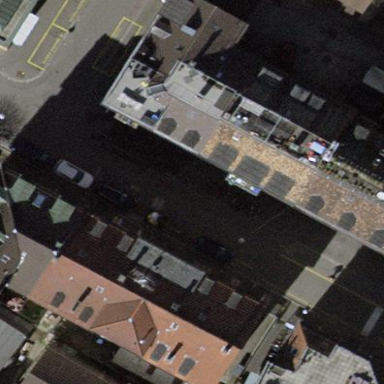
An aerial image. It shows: Parking lane.